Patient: sex F, age 68
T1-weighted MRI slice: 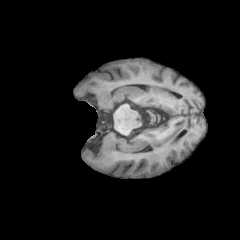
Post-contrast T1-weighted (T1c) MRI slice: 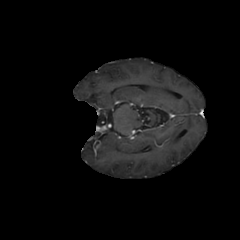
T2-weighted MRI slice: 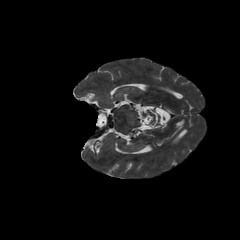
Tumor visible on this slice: no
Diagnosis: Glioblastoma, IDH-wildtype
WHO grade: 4